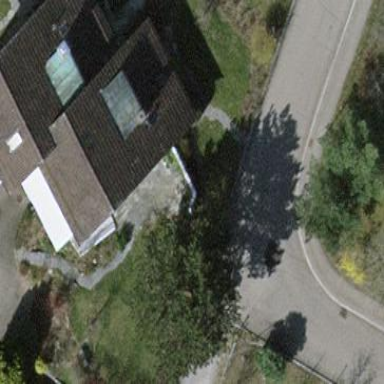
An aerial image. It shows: Building with pitched roof.